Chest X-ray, AP view. Patient: 45 years old, sex M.
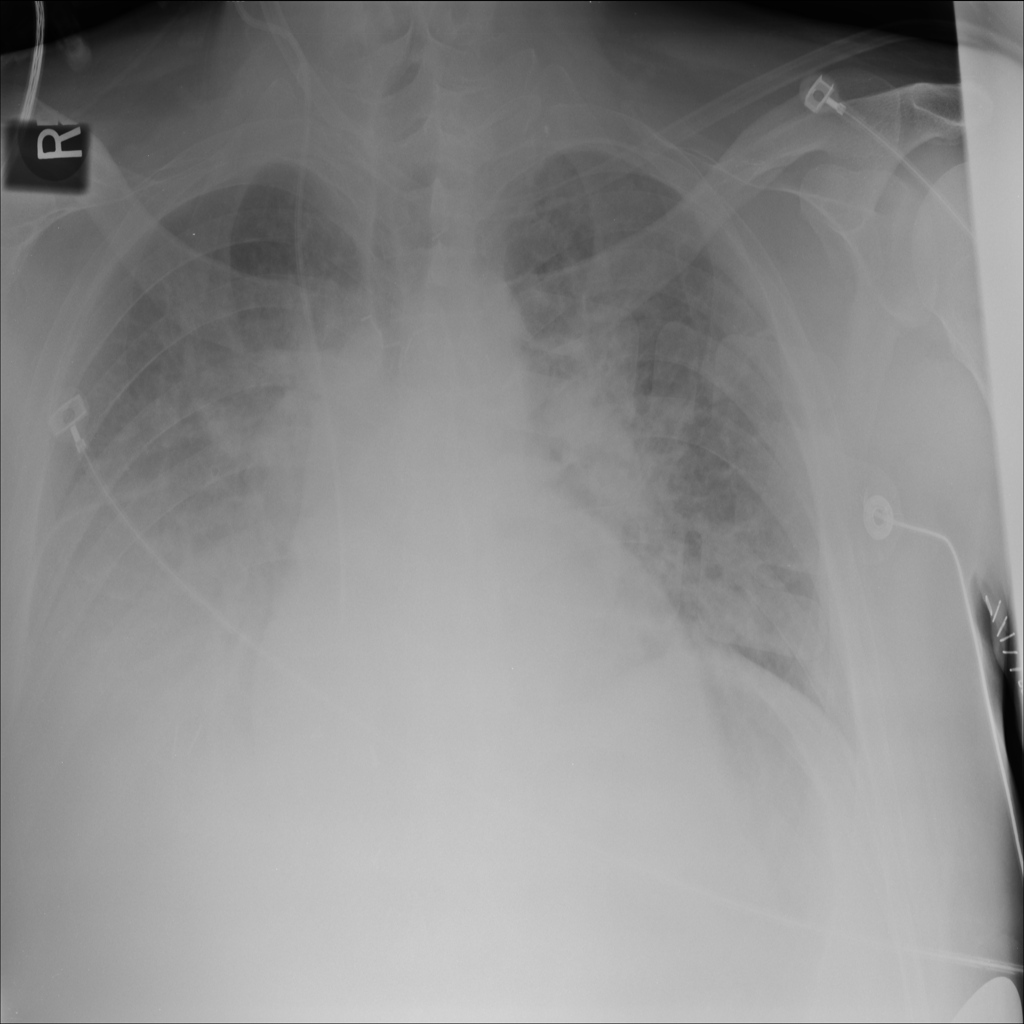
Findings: Consolidation, Effusion, Infiltration